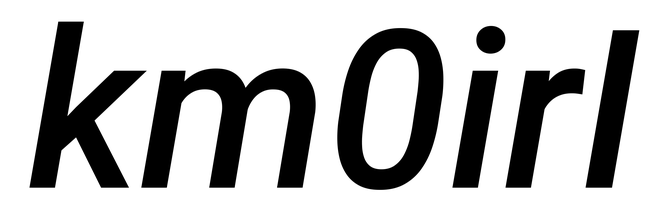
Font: Roboto-Italic_Medium_Italic